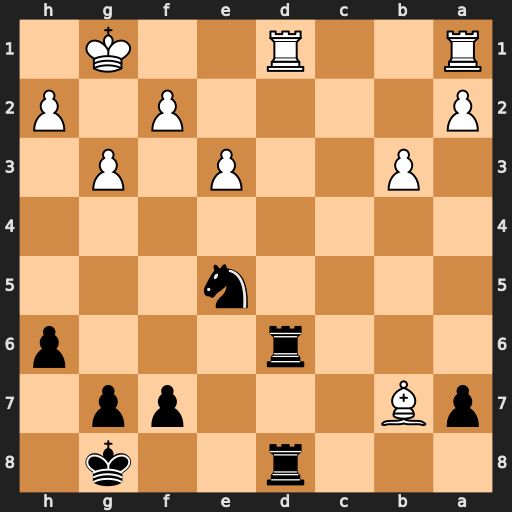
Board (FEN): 3r2k1/pB3pp1/3r3p/4n3/8/1P2P1P1/P4P1P/R2R2K1
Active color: b
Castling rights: -
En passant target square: -
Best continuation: Rxd1+ Rxd1 Rxd1+